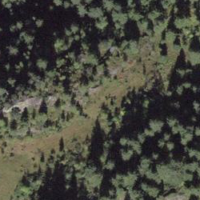
EUNIS habitat code: 32
Species observed at this site:
Nucifraga caryocatactes